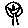
Label: tree